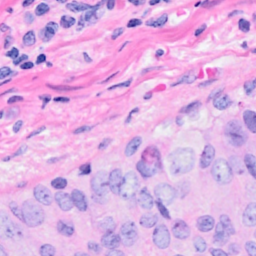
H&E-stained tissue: Breast